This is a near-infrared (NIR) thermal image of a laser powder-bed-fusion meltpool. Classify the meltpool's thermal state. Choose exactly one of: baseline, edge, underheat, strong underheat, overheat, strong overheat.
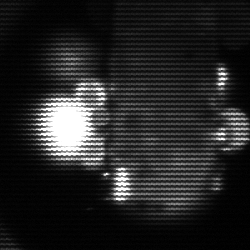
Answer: strong underheat